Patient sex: M
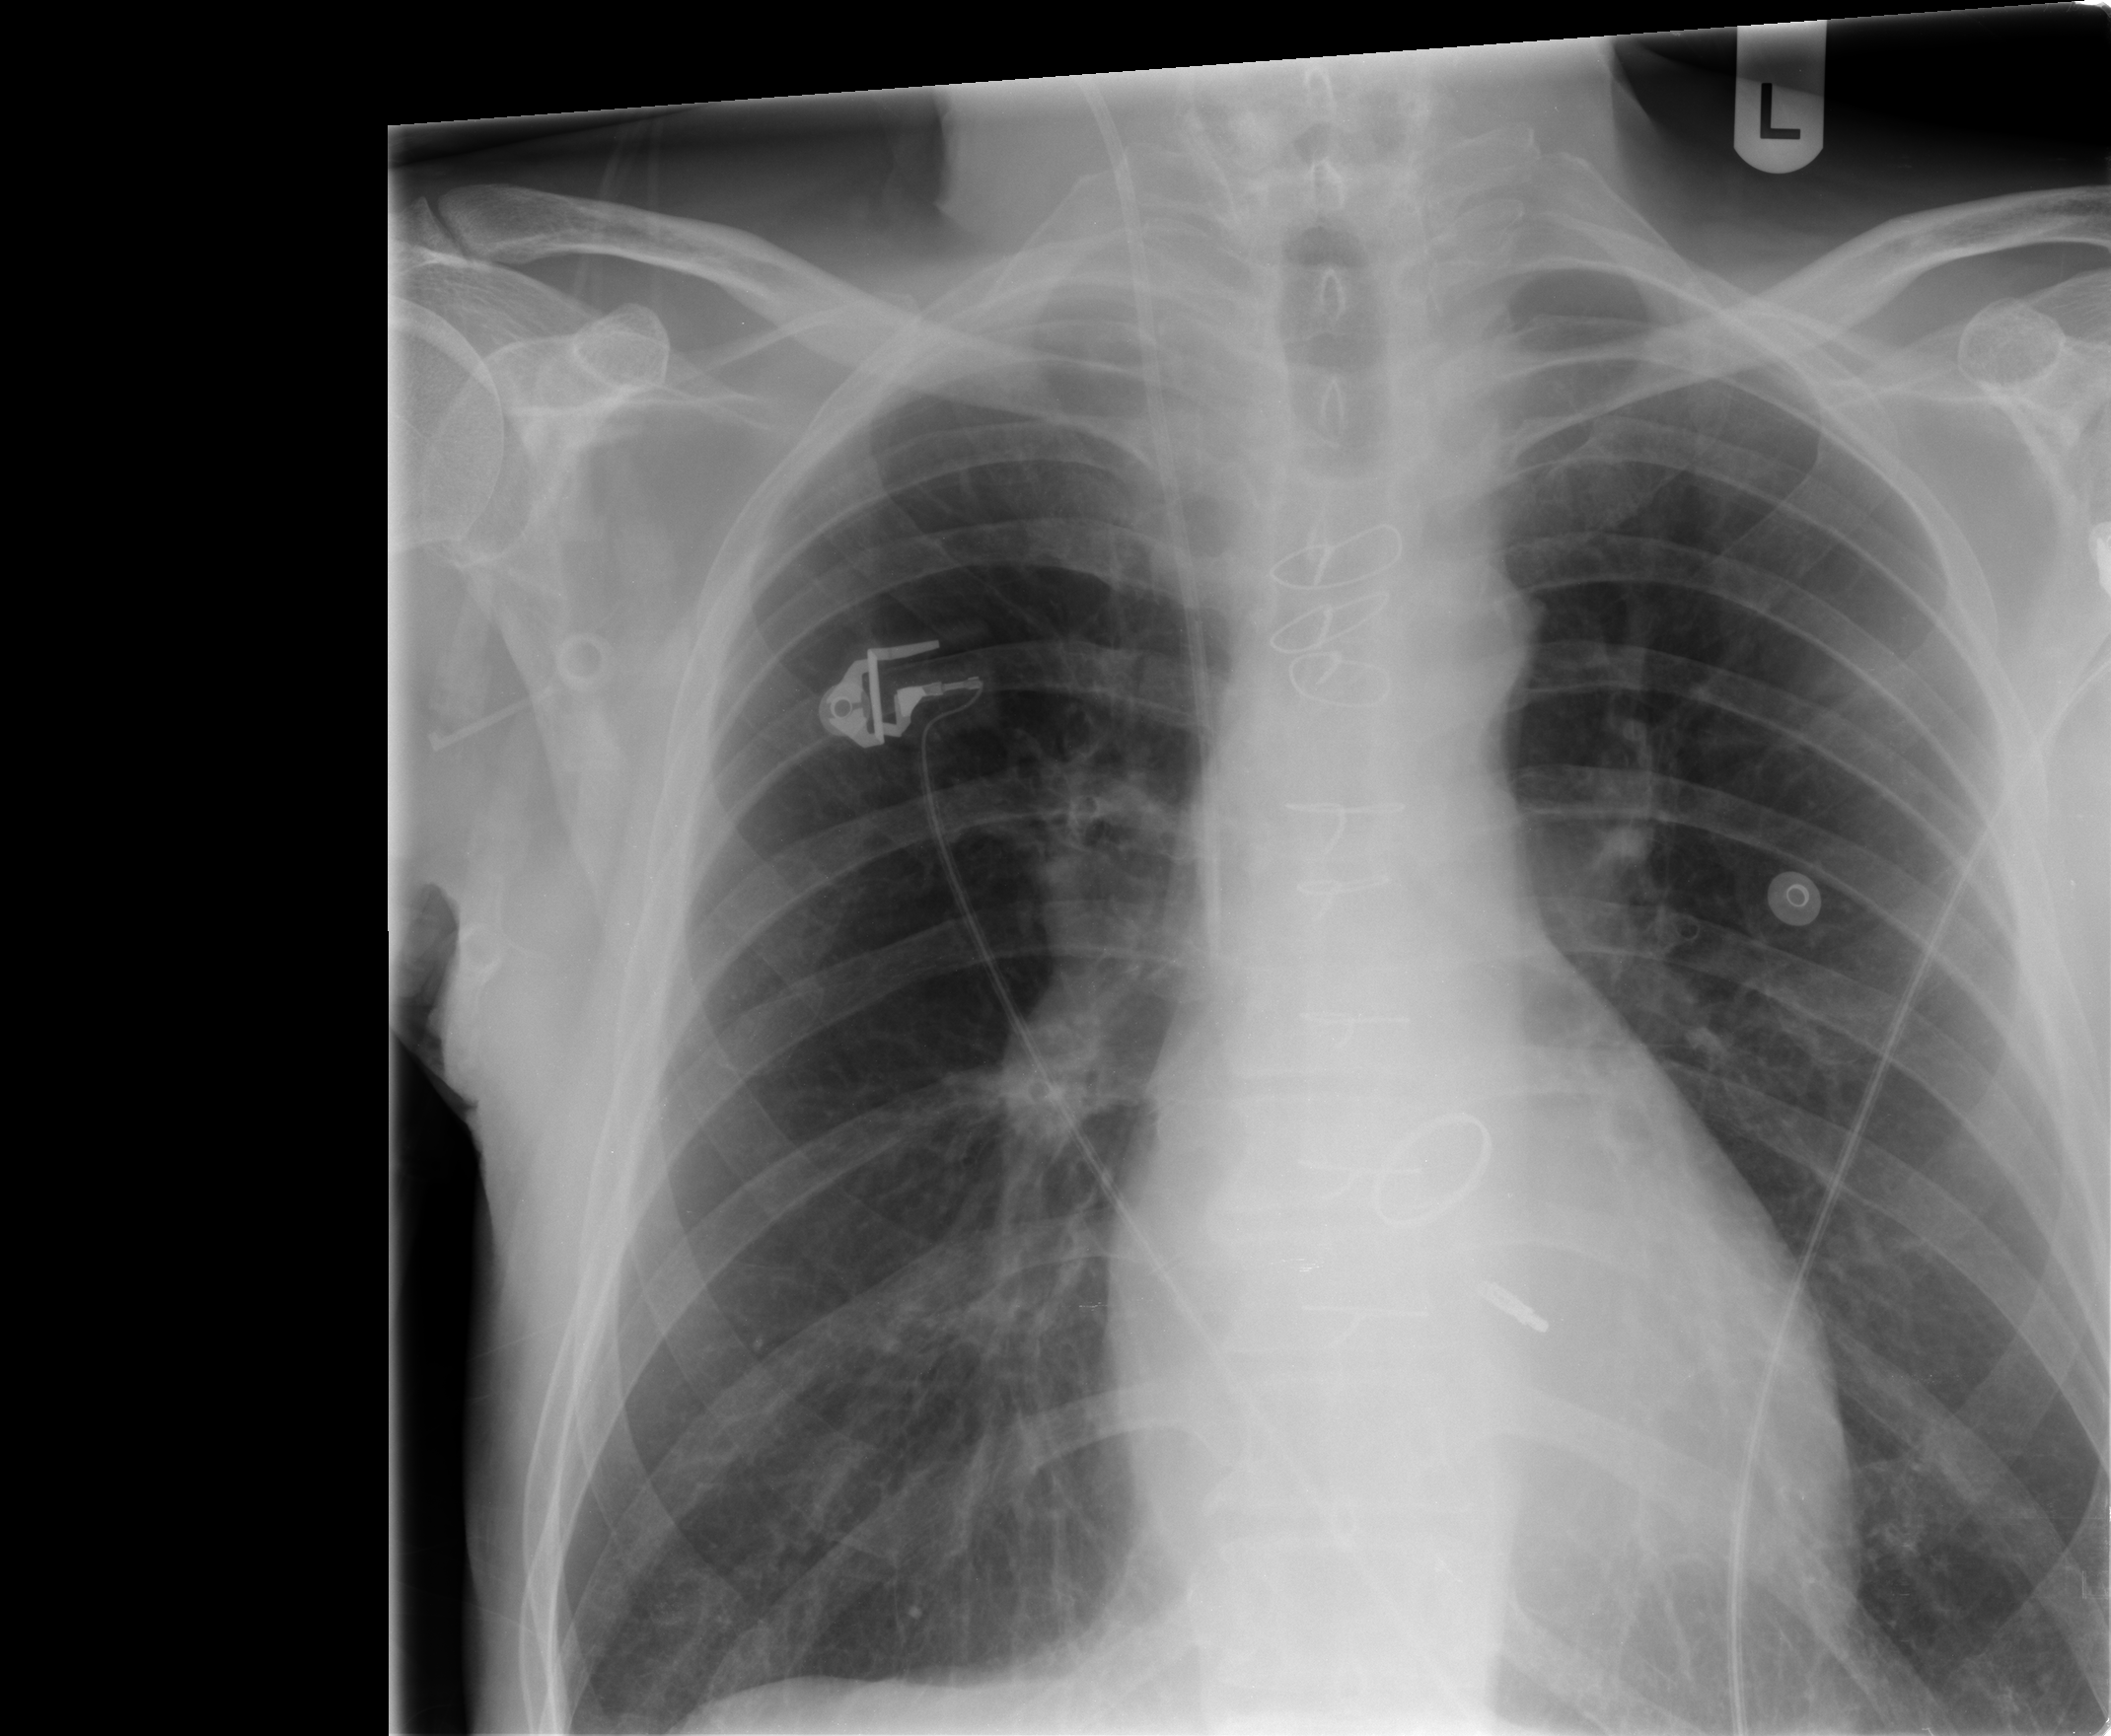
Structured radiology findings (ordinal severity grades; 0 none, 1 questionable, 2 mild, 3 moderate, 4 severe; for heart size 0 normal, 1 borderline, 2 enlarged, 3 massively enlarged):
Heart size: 0
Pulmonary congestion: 0
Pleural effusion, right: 0
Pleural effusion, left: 0
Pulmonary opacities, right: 0
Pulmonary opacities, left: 0
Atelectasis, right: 1
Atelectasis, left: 1